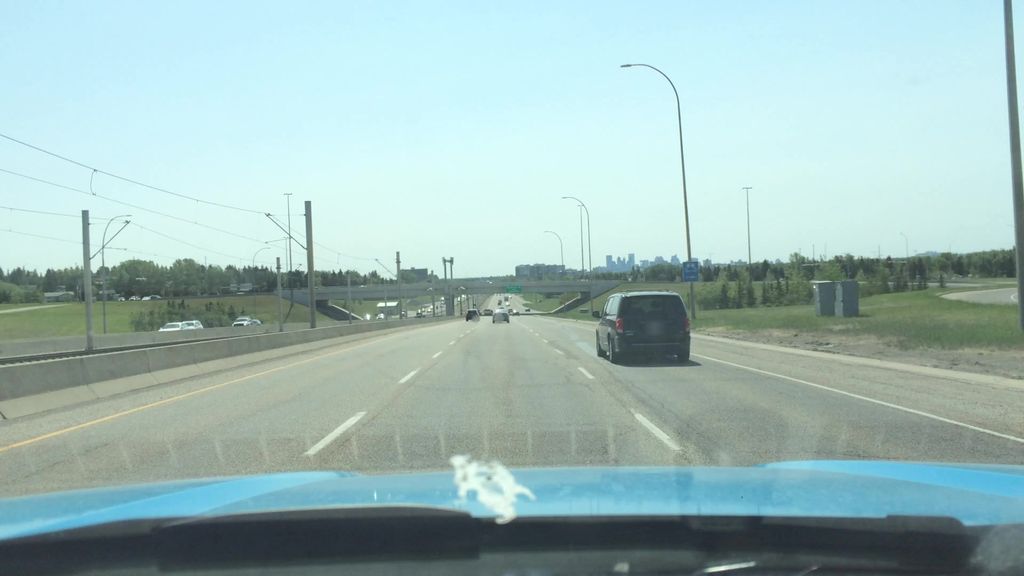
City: calgary